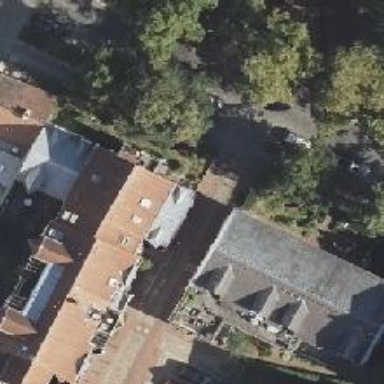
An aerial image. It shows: Building serving as veterinary clinic.